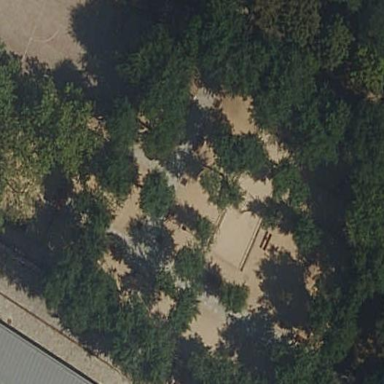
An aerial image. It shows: Park.